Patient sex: M
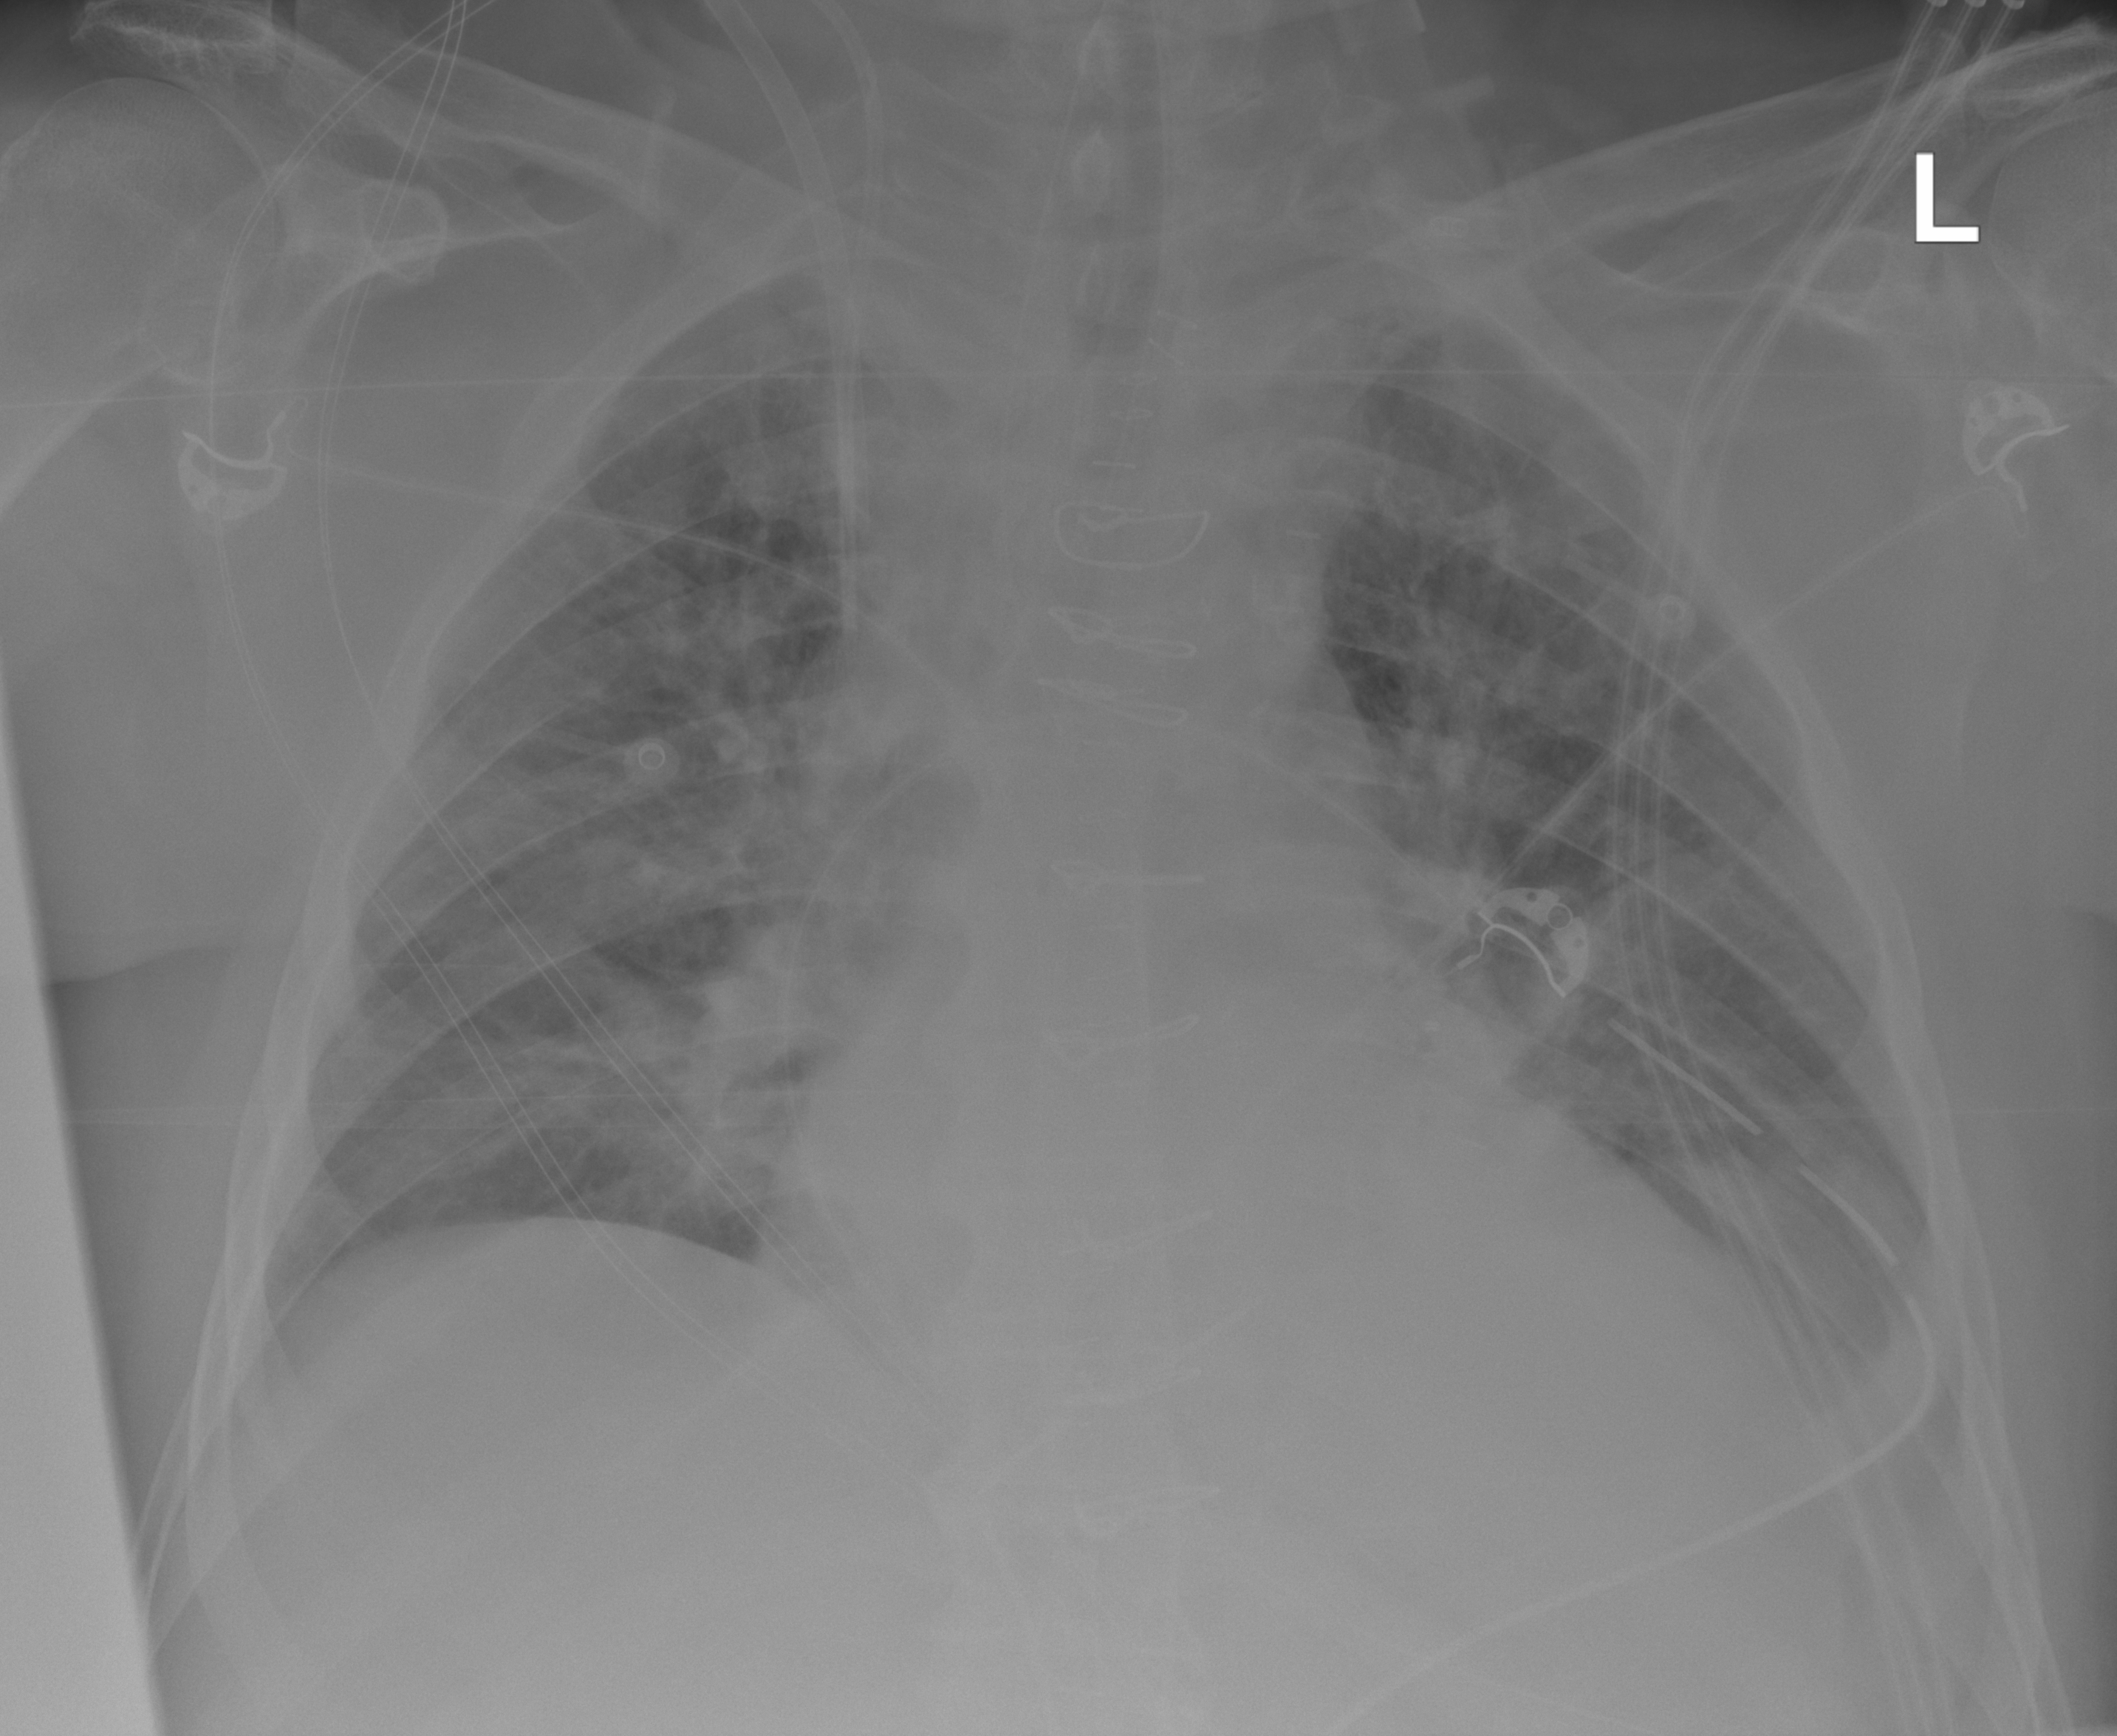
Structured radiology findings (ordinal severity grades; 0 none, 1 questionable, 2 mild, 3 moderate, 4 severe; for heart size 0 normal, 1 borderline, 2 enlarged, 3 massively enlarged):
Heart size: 2
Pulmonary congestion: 2
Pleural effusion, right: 0
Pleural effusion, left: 2
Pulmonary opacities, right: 2
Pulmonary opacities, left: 2
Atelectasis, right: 0
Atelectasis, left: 2